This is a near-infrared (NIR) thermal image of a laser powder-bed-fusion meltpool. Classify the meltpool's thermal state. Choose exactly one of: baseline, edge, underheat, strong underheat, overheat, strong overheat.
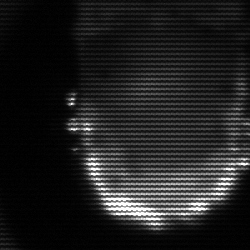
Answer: baseline